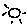
Label: sun